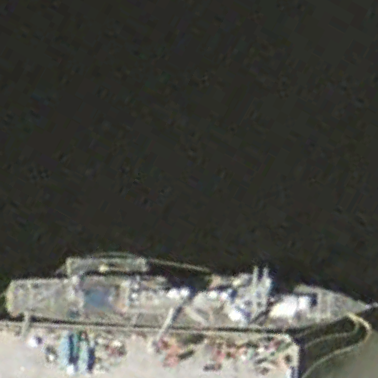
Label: destroyer